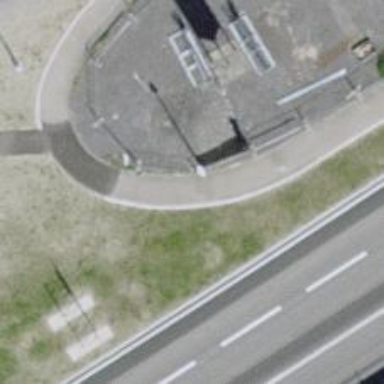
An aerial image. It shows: Sidewalk.